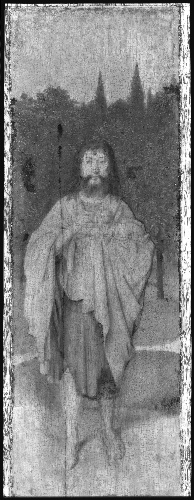
Title: Saint John the Baptist; Saint Francis Receiving the Stigmata
Artist: Gerard David
Artist bio: Netherlandish, Oudewater ca. 1455–1523 Bruges
Date: ca. 1485–90
Object type: Painting, wings of a triptych
Classification: Paintings
Medium: Oil on wood
Dimensions: Left wing, overall 18 x 6 5/8 in. (45.7 x 16.8 cm), original painted surface 17 5/8 x 5 7/8 in. (44.8 x 14.9 cm); right wing, overall 17 7/8 x 6 1/2 in. (45.4 x 16.5 cm), original painted surface 17 5/8 x 5 3/4 in. (44.8 x 14.6 cm)
Department: European Paintings
Credit line: The Friedsam Collection, Bequest of Michael Friedsam, 1931
Accession year: 1932
Repository: Metropolitan Museum of Art, New York, NY
Tags: Saint Francis|Saint John the Baptist|Crucifixion